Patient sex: M
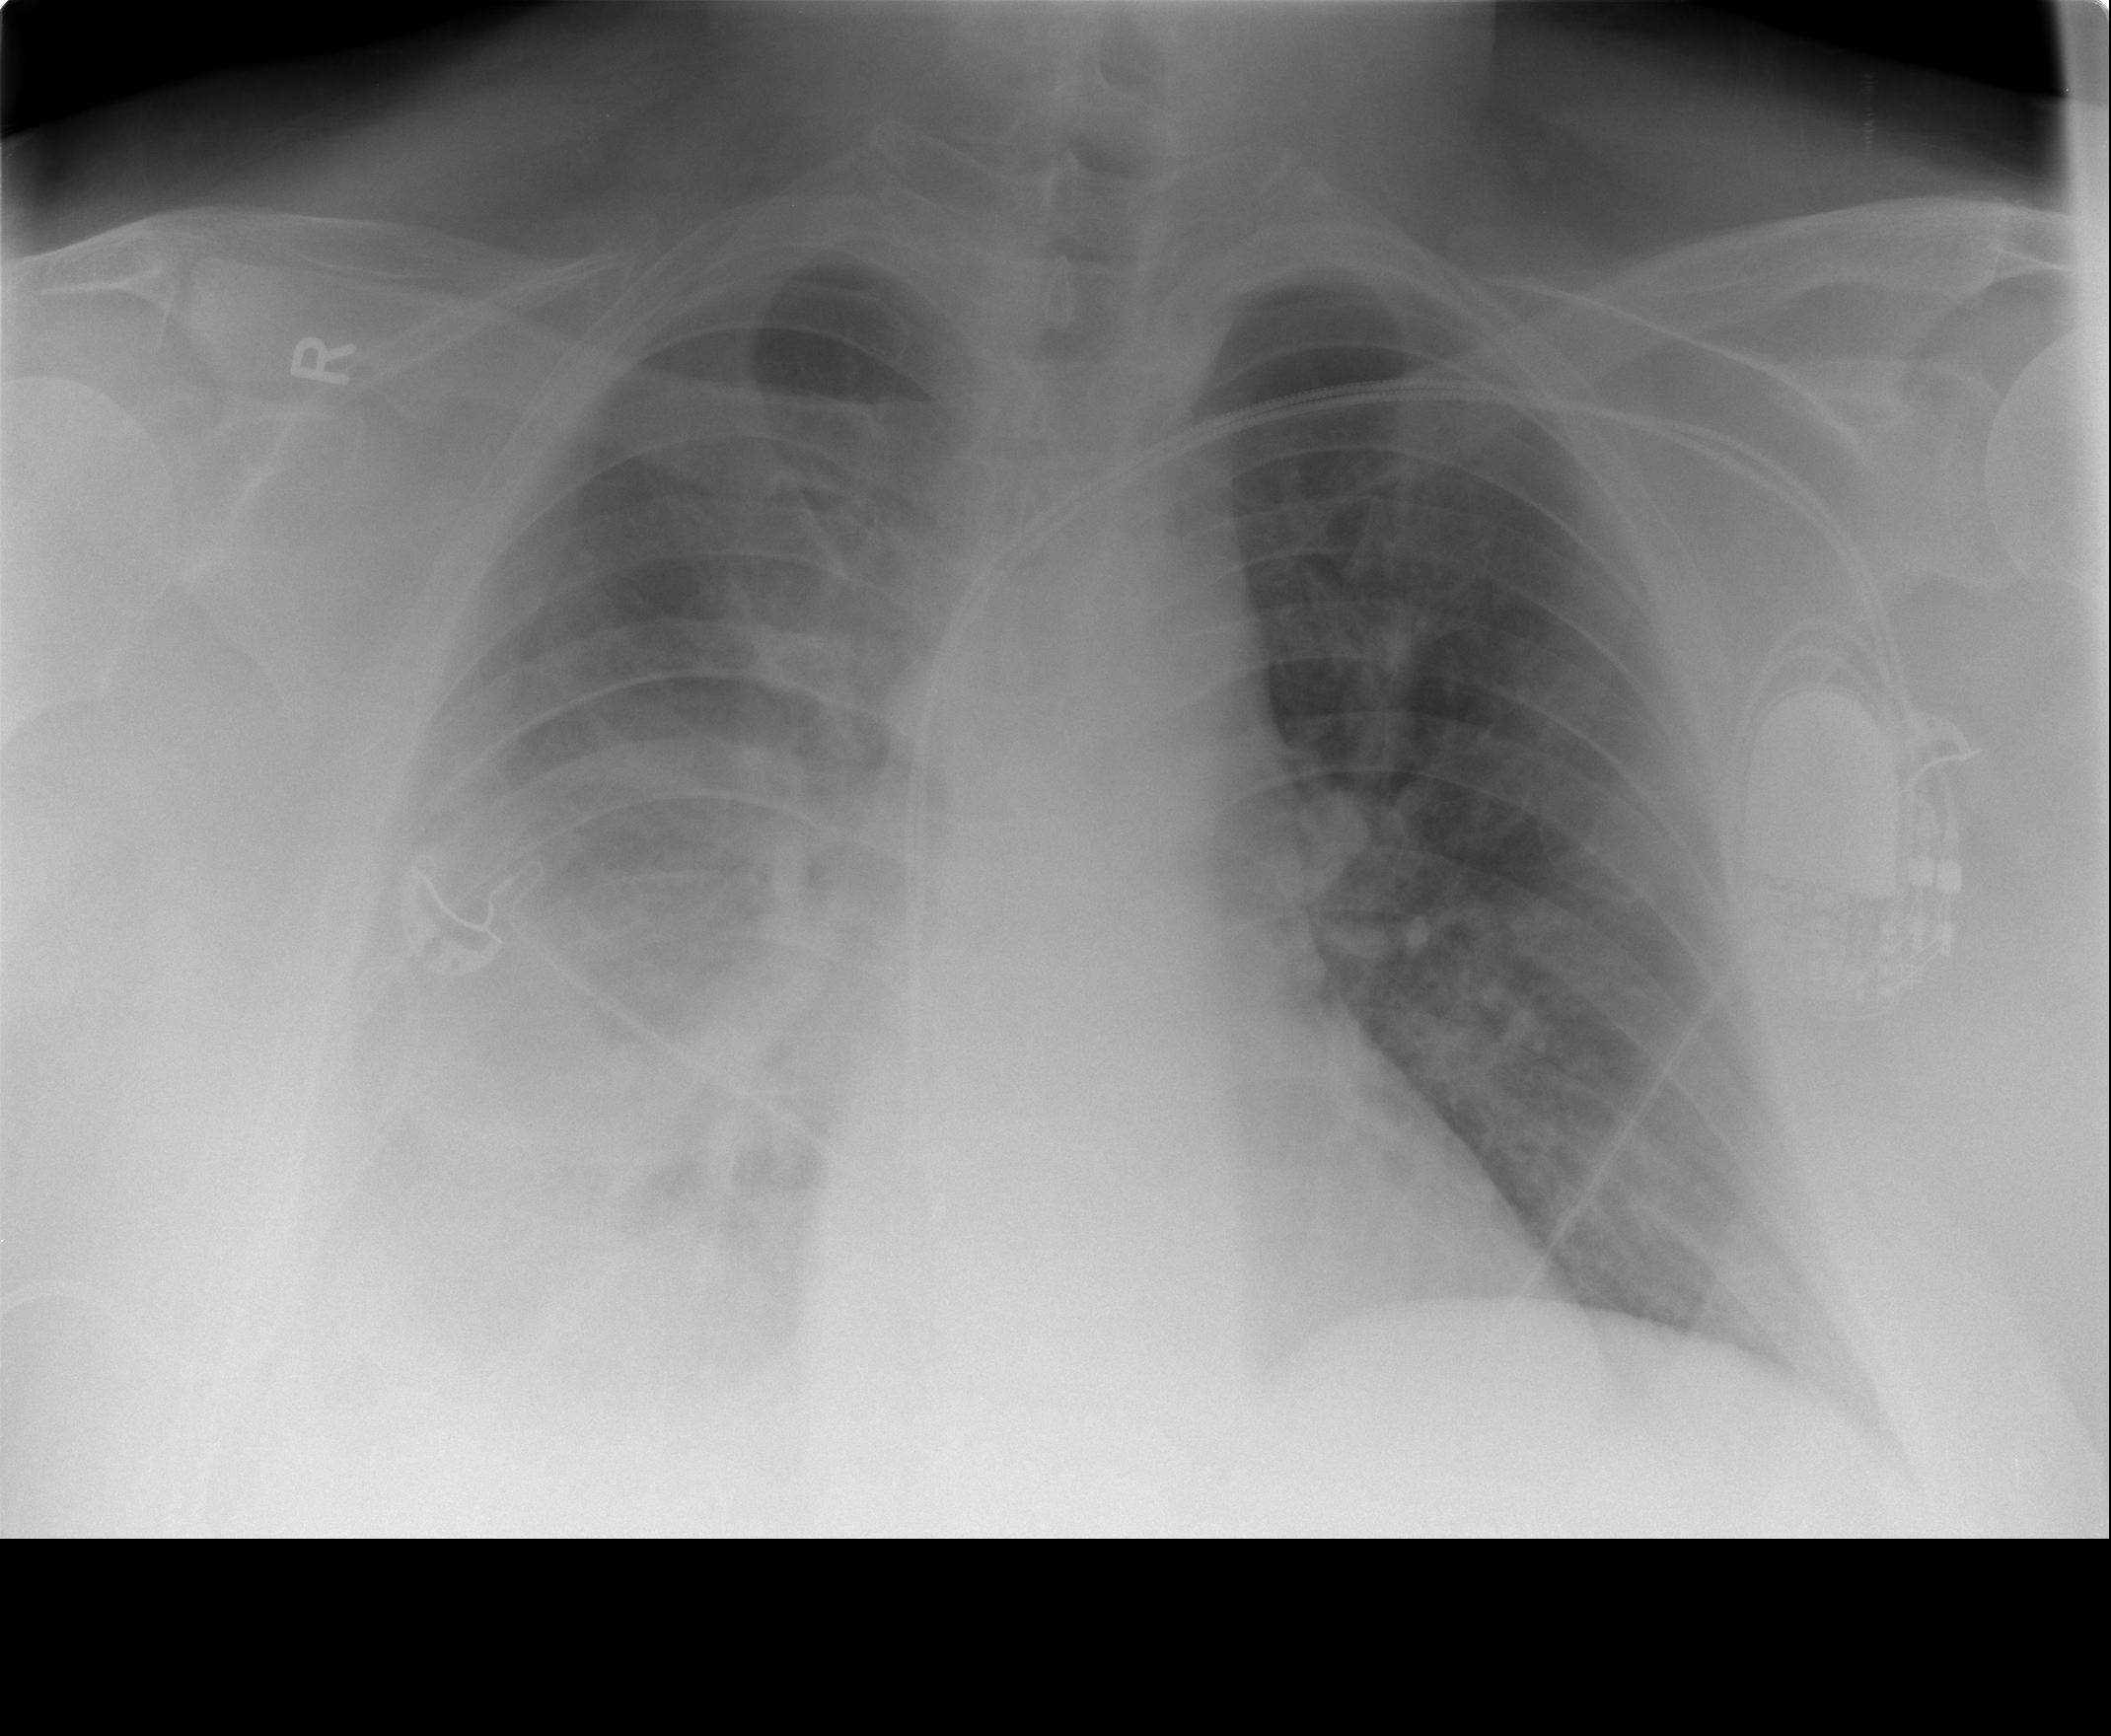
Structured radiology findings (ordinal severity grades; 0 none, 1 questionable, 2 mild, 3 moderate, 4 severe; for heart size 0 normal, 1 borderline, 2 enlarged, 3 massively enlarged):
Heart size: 0
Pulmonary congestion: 1
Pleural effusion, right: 2
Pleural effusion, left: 0
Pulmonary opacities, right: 2
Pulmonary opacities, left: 0
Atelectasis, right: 3
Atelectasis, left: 1